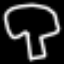
Label: mushroom